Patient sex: M
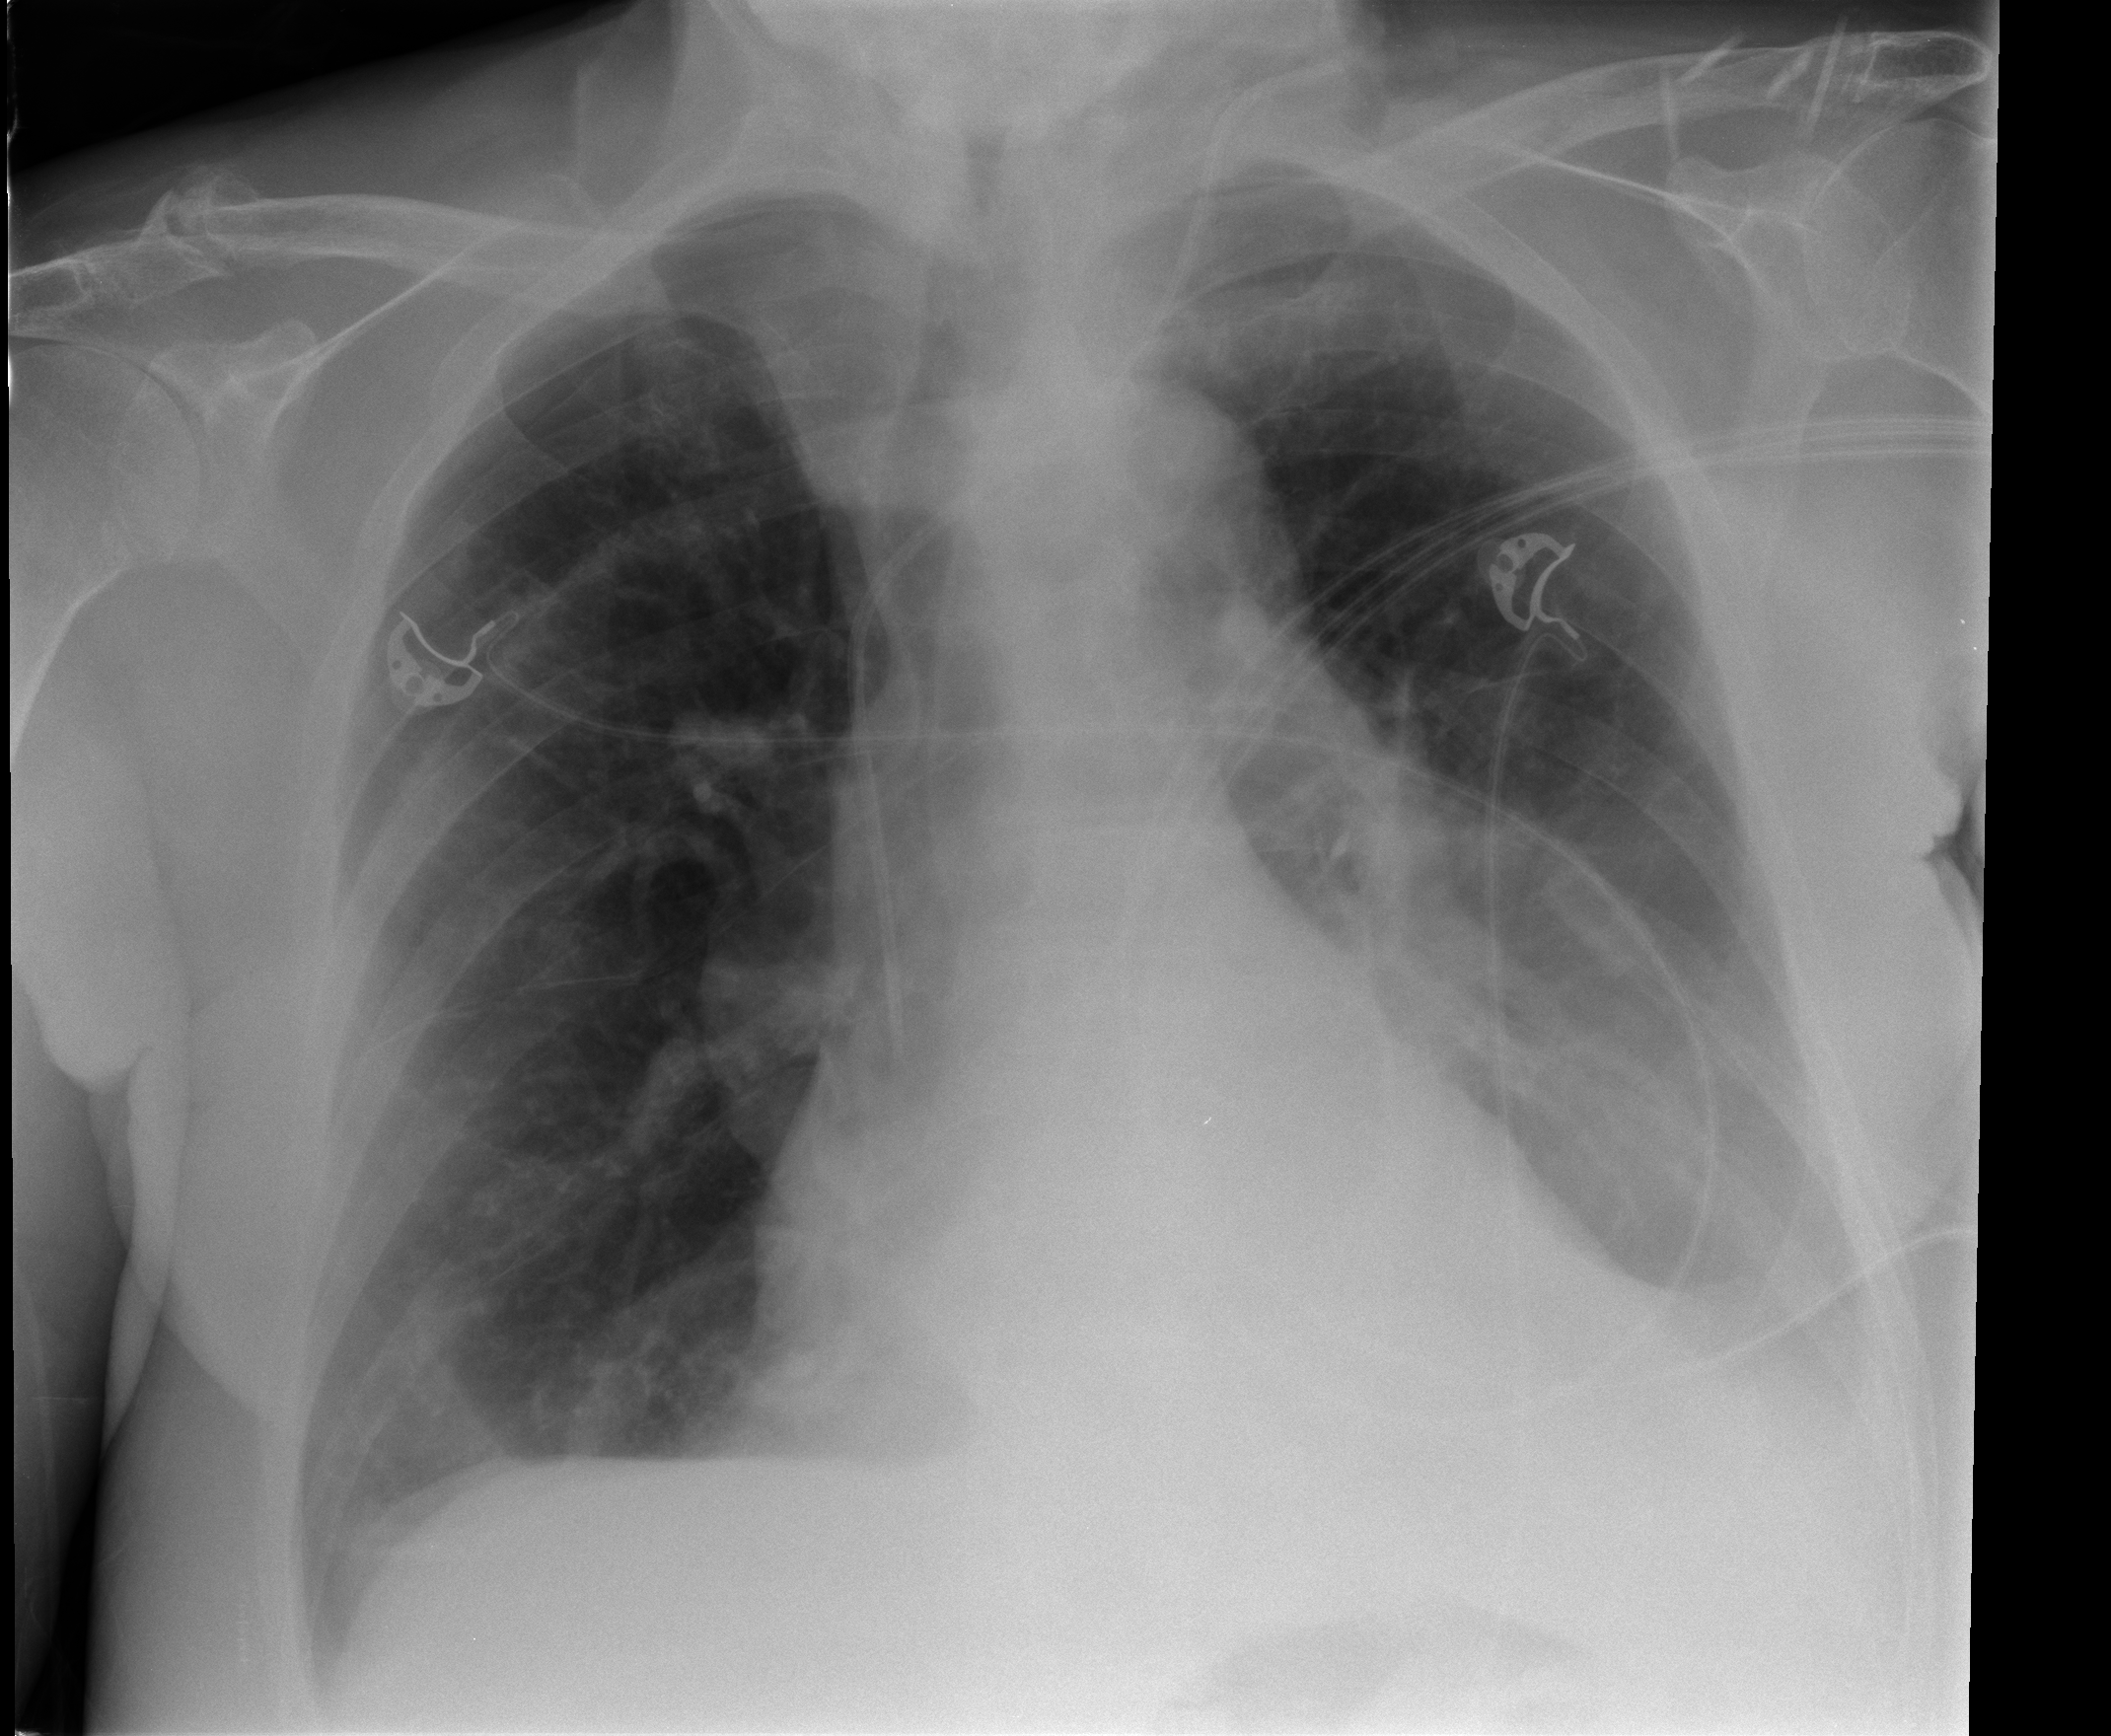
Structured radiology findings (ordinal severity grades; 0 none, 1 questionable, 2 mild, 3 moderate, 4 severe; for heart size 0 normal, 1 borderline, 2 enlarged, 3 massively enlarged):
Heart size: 2
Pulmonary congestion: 2
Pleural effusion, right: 0
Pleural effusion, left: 2
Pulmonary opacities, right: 0
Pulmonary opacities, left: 2
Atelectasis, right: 3
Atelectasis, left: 3